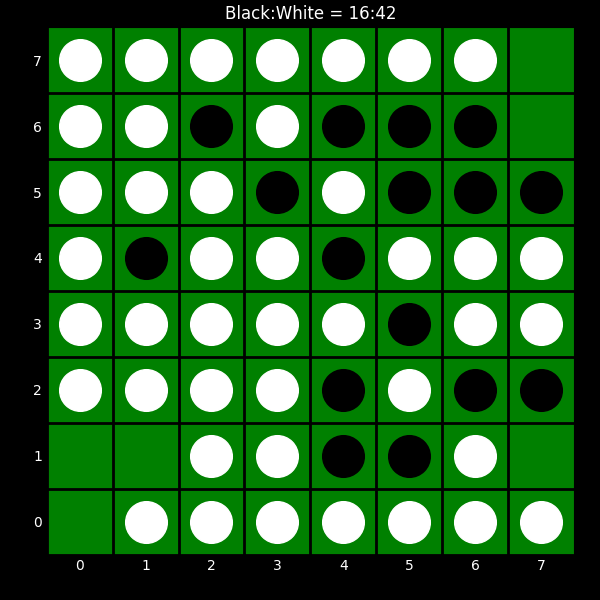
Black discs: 16
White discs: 42